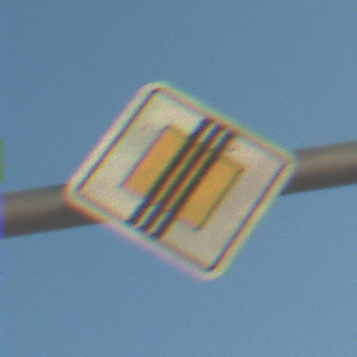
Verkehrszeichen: EndeVorfahrtsstrasse
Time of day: SunriseSunset
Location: Outdoor (Beach)
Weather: Clear
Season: NotSpecified
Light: Natural